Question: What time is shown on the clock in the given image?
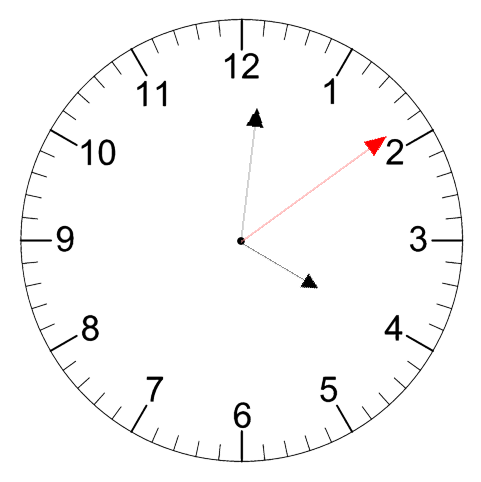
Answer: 04:01:09